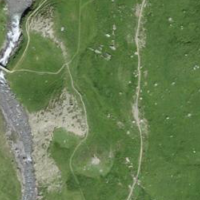
EUNIS habitat code: 23
Species observed at this site:
Arnica montana